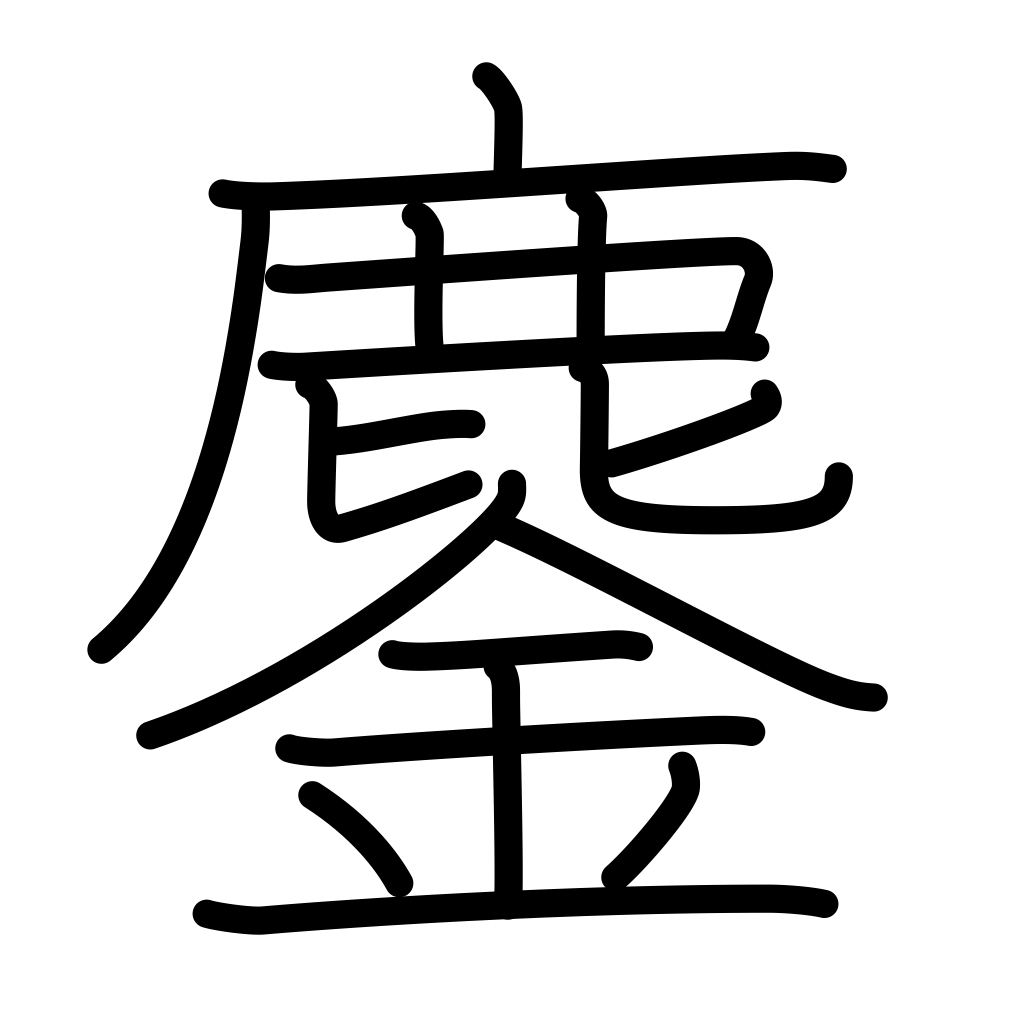
Meaning: massacre, annihilation